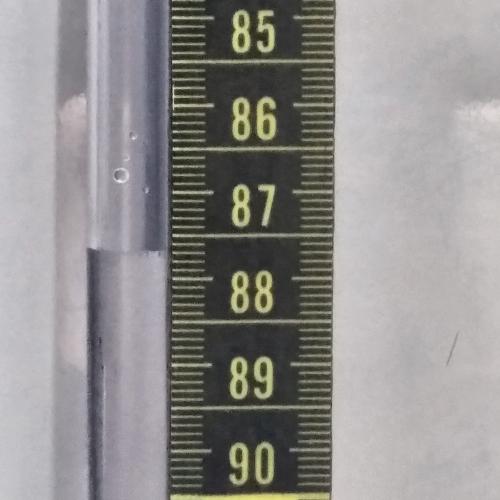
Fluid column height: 87.7 cm